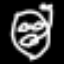
Label: frog